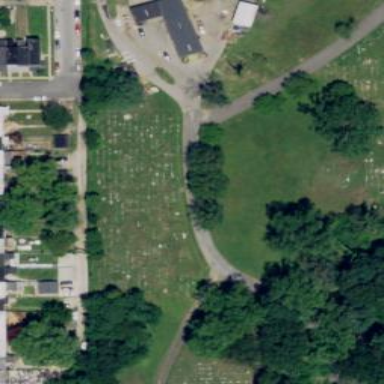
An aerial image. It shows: Sector within cemetery.